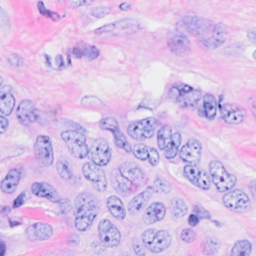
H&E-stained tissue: Breast